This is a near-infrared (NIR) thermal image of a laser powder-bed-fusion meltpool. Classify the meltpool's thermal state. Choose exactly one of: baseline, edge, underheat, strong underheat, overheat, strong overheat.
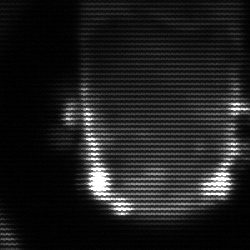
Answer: baseline